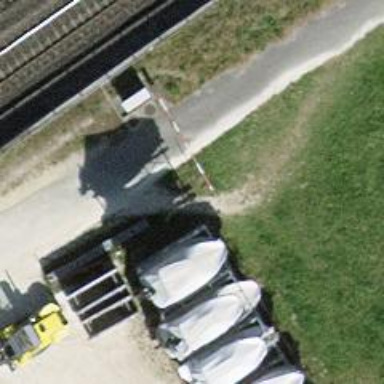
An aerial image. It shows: Track with grade1 tracktype.